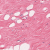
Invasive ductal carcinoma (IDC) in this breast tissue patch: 0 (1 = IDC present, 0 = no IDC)